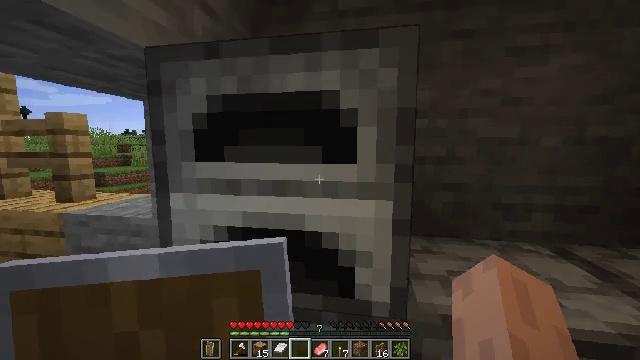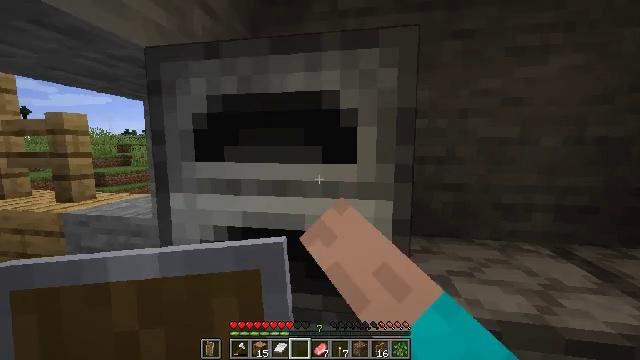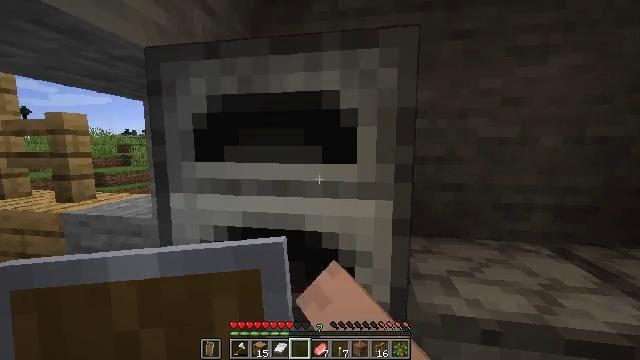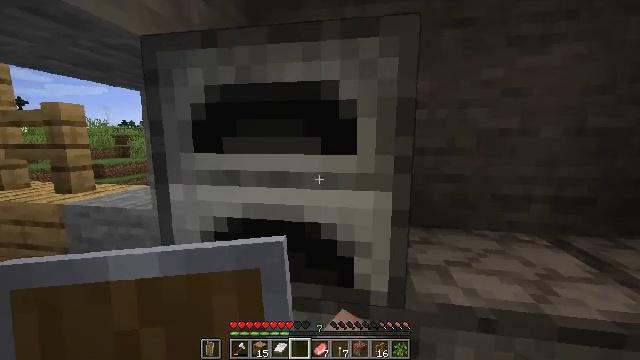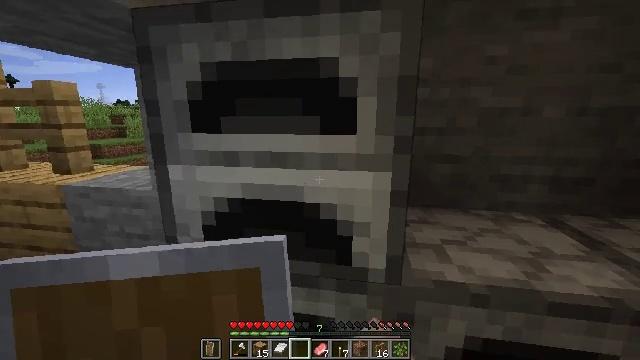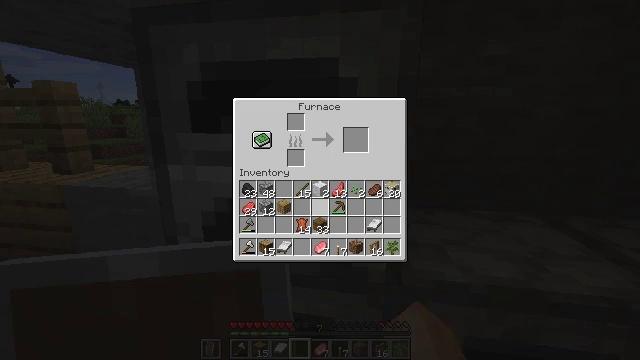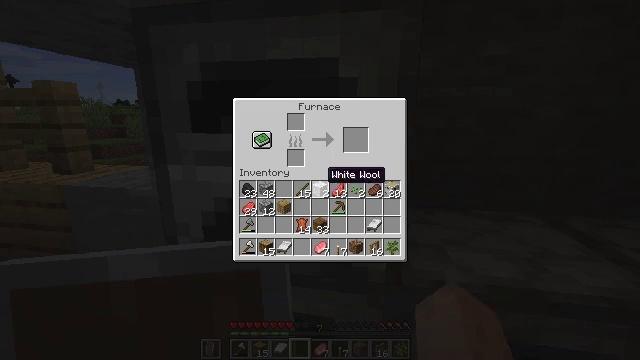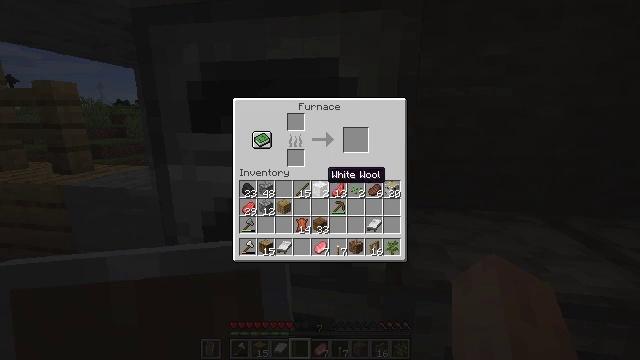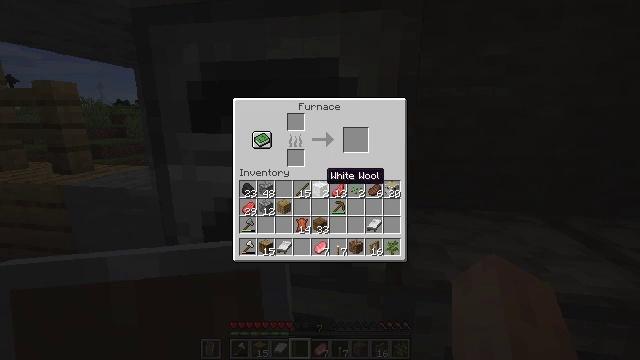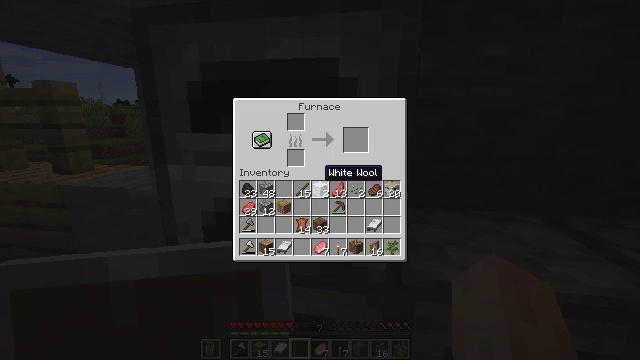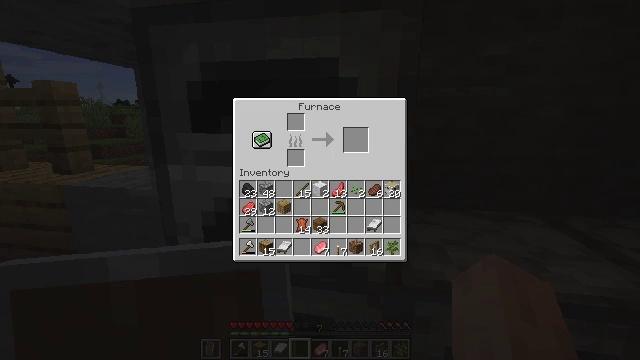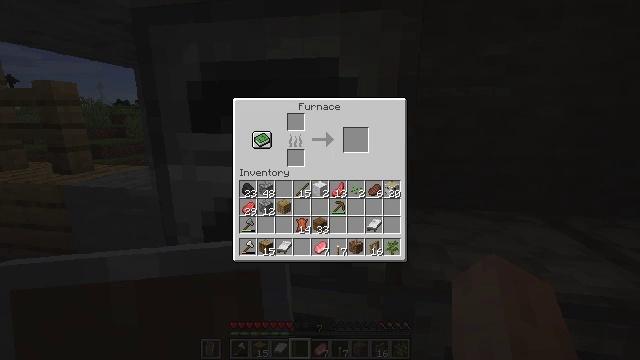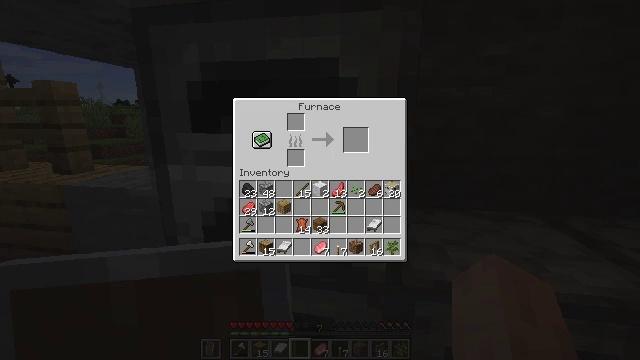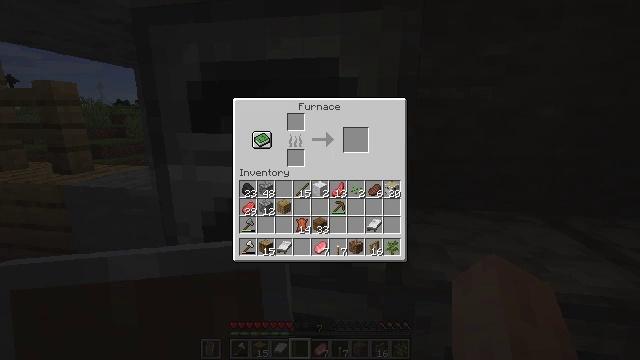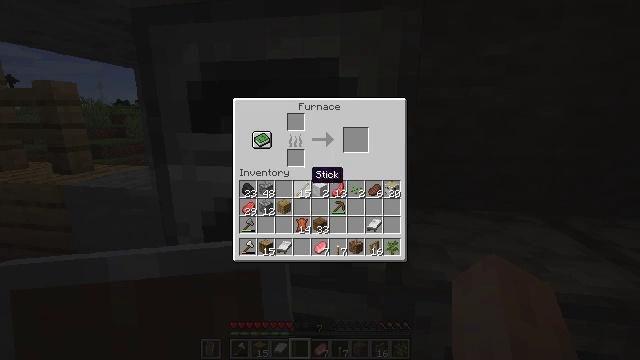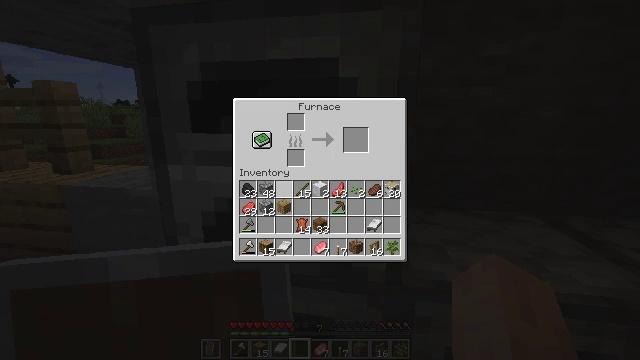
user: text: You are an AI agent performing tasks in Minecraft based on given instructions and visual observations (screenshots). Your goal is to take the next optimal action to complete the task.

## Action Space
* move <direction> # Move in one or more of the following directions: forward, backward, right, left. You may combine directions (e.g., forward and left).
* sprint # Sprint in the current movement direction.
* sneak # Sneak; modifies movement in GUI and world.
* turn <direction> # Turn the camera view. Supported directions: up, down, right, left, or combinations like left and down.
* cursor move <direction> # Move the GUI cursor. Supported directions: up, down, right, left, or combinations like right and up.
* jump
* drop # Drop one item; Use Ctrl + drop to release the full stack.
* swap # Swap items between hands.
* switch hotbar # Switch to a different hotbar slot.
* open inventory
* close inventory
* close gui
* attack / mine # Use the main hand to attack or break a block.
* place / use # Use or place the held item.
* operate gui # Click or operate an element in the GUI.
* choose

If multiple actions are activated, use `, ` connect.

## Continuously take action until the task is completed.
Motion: motion action
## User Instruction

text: Take down the wall torch for reuse.
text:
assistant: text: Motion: use / place
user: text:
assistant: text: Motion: use / place
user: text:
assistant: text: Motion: turn down, use / place
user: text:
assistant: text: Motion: turn down
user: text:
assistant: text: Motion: cursor move down, open gui
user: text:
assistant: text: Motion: cursor move up
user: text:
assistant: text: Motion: no_op
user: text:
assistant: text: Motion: no_op
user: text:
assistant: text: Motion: no_op
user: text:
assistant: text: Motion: no_op
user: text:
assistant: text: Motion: no_op
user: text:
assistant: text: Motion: no_op
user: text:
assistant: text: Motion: no_op
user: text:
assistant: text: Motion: cursor move left
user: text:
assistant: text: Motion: cursor move left
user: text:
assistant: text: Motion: cursor move left
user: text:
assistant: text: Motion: no_op
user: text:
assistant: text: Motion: cursor move left
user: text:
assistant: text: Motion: cursor move left
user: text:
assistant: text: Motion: no_op
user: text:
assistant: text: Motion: no_op
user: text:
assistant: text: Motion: no_op
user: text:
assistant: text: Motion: no_op
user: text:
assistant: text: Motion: no_op
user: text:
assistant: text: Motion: no_op
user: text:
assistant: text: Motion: cursor move right
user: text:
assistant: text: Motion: no_op
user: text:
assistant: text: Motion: no_op
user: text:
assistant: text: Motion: no_op
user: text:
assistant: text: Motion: no_op